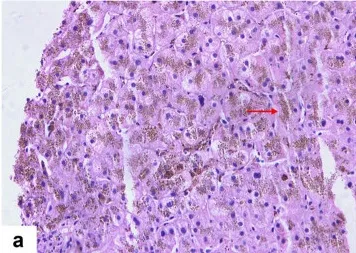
Pathological features of the liver tissue. (a) Hepatocytes filled with iron particles (arrow). Hematoxylin-eosin staining (10 x 20).
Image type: pathology (h&e)